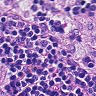
Metastatic tissue present: no